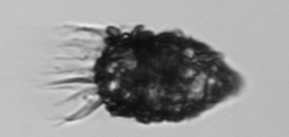
Label: Tintinnopsis